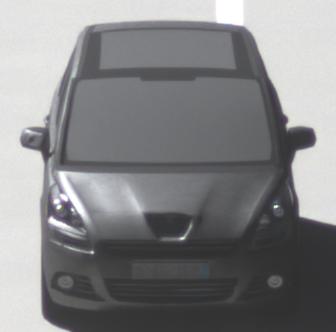
Make: Peugeot
Model: 5008 120 VTi
Detailed model: 5008 (I) Van
Model produced from: 2009/10
Model produced until: 2011/07
Doors: 5
Color: gray
Road condition: dry road
Daytime: midday
Contrast: high contrast